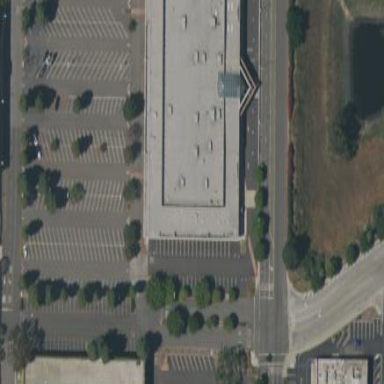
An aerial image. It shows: Retail building.